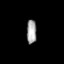
Tissue: lung
Cell type: Epithelial cells
Senescence score: 0.2167
Nuclear area (px): 237
Mean DAPI intensity: 158.557